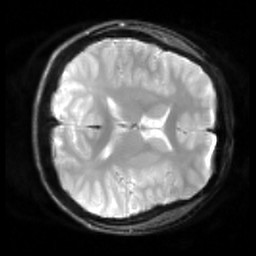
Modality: inplaneT2
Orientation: axial
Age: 20
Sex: female
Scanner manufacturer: siemens
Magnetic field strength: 3 T
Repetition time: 5 s
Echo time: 0.034 s